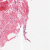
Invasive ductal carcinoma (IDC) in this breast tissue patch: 0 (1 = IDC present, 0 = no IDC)